Field crop: maize
Growth stage: 2
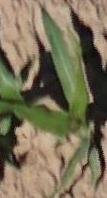
Species: maize